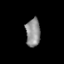
Tissue: skin
Cell type: Epithelial cells
Senescence score: 0.2531
Nuclear area (px): 406
Mean DAPI intensity: 141.111